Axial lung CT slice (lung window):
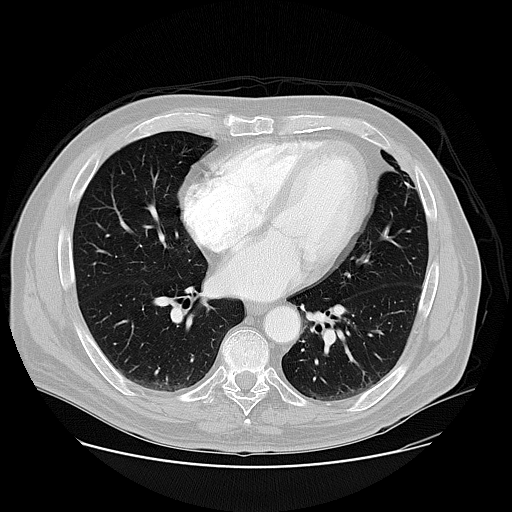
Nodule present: no